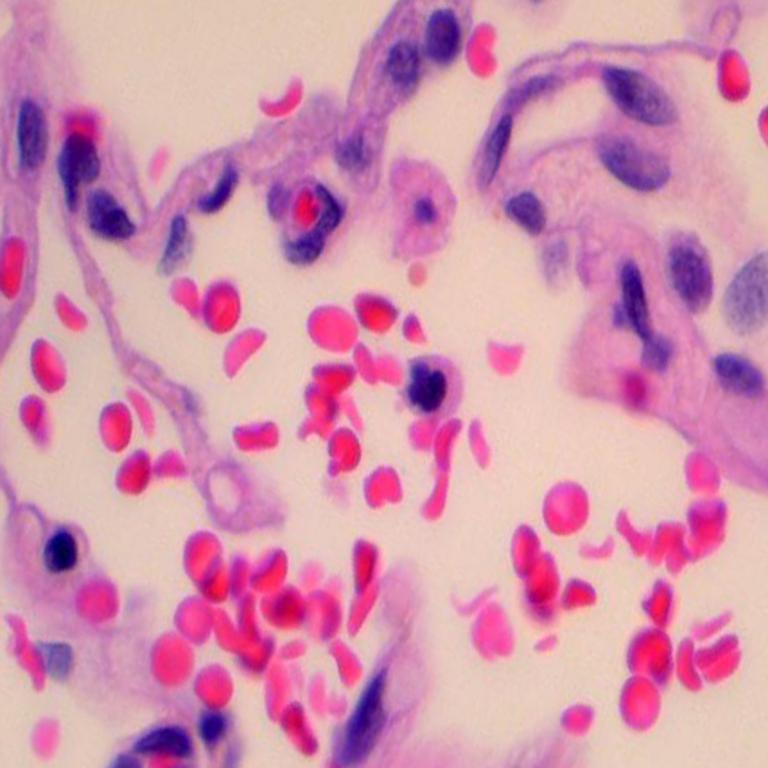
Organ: lung
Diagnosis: benign